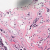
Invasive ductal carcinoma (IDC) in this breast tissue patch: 1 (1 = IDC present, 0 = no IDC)